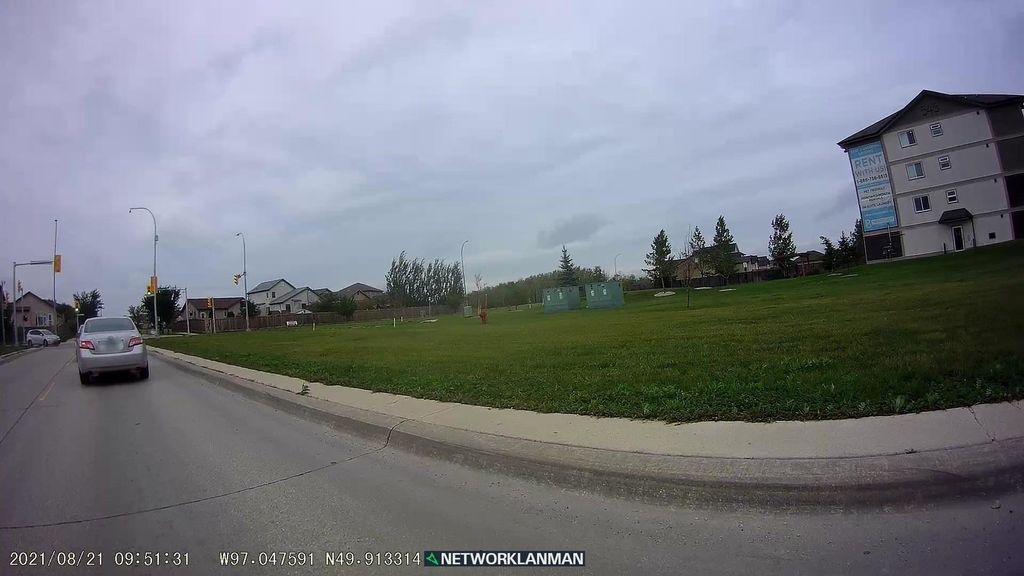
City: winnipeg